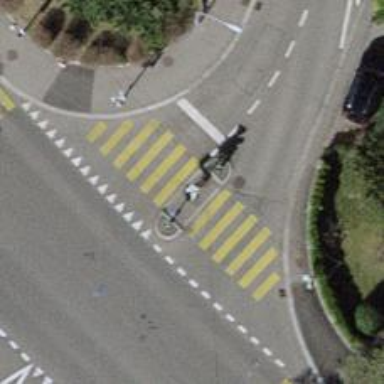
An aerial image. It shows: Zebra crossing with traffic signals.